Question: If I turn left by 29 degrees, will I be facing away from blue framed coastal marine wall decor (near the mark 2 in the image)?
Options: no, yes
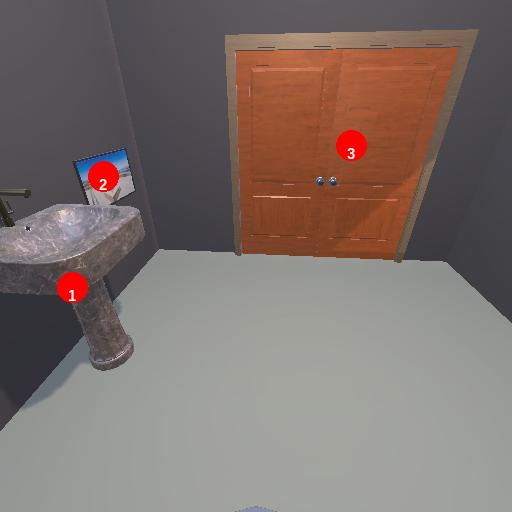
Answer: no